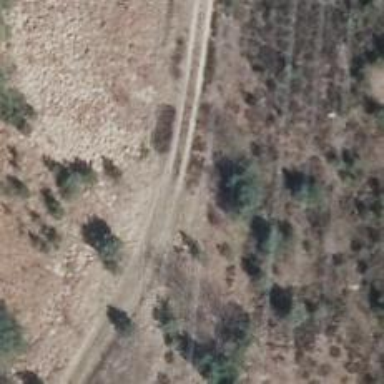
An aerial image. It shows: Gravel track with Grade 3 quality.